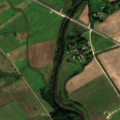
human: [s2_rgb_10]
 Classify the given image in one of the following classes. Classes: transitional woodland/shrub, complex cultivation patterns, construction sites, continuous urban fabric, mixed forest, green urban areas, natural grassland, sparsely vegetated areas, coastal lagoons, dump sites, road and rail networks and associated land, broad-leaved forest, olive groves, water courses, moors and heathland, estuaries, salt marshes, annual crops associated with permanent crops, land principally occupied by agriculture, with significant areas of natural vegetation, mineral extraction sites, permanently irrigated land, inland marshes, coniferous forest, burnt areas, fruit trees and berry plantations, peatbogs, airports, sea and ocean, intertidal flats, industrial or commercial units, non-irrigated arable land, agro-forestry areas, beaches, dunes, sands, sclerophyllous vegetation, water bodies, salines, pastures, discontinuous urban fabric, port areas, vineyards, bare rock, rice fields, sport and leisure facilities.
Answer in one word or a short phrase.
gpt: non-irrigated arable land, pastures, complex cultivation patterns, land principally occupied by agriculture, with significant areas of natural vegetation